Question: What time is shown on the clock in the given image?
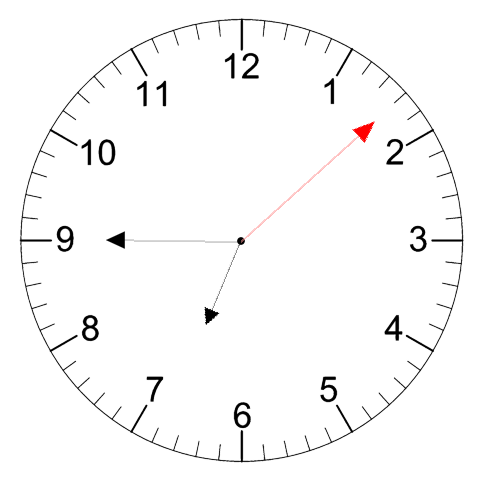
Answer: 06:45:08